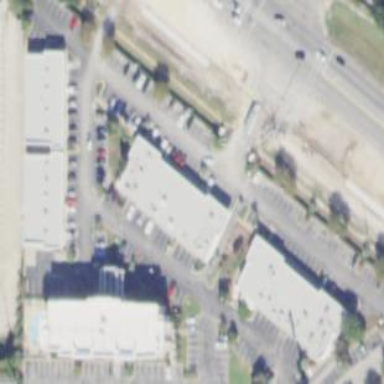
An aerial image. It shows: Commercial building.